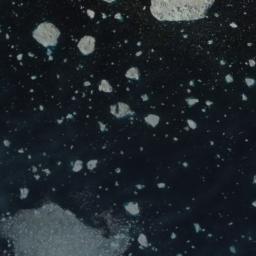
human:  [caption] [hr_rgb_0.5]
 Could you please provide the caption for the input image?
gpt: A lot of sea ice of different sizes floats in the deep blue sea .

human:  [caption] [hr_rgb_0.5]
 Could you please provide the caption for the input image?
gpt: The sea ice in the middle is smaller .

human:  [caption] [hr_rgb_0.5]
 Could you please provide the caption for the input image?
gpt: There is a big ice and many small ice on the deep blue sea .

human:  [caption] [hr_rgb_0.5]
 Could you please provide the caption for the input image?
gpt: Two large pieces of ice and many small pieces of ice in between are floating on the deep blue sea .

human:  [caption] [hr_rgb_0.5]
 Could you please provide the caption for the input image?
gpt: There are some pieces of sea ice .